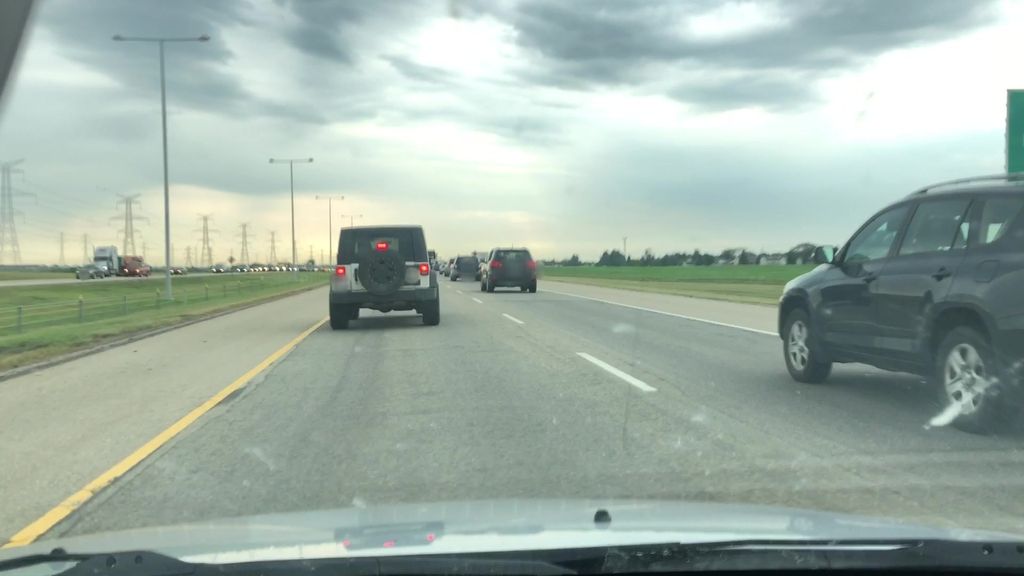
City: edmonton